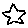
Label: star